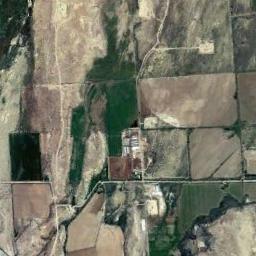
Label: circular_farmland